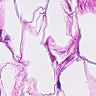
Metastatic tissue present: no